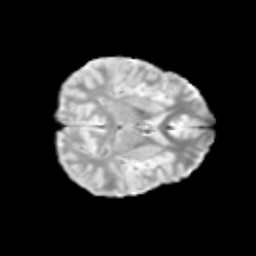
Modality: T2w
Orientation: axial
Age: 13
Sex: male
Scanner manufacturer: siemens
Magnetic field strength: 3 T
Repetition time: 3.8 s
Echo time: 0.07 s